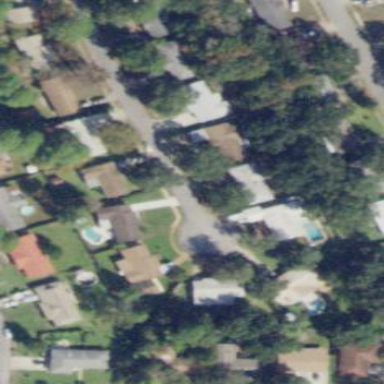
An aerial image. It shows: Residential area consisting of single-family homes.